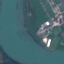
Land use / land cover: River